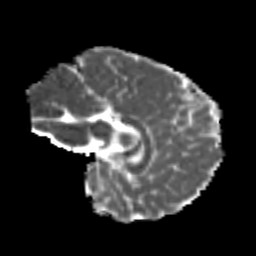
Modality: MD
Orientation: sagittal
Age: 9
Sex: male
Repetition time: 9.4 s
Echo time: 0.089 s